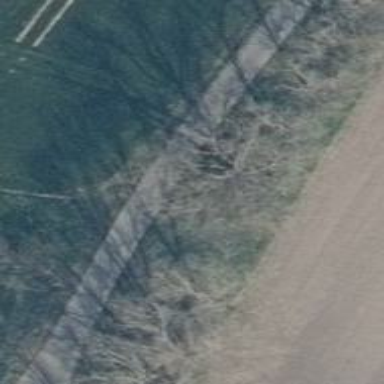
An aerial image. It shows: Unclassified road with asphalt surface.